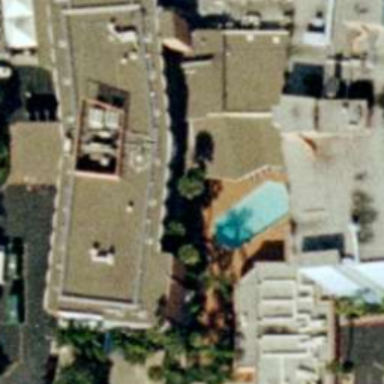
Many buildings are crowded together .